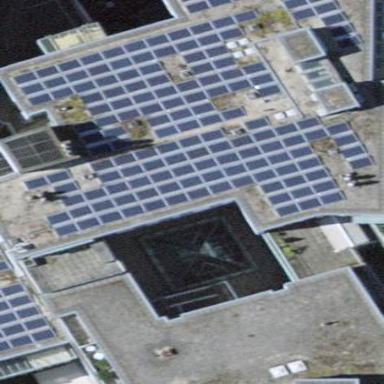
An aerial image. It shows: Solar power generator with photovoltaic panels.